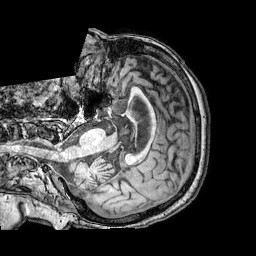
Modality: T1w
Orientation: axial
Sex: female
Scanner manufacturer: philips
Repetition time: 0.008268 s
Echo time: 0.00379 s